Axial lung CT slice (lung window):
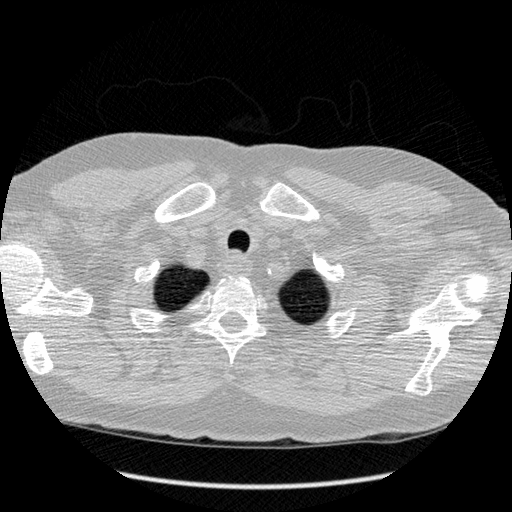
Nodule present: no